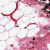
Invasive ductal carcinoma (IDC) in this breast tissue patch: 0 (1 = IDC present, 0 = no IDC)